Interaction volume radius: 5 \u00c5
Interaction volume height: 10 \u00c5
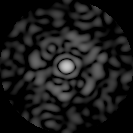
Disorder parameter: 0.8814